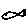
Label: fish